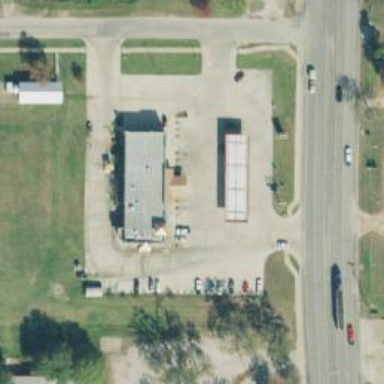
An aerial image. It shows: Convenience shop.